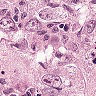
Metastatic tissue present: yes